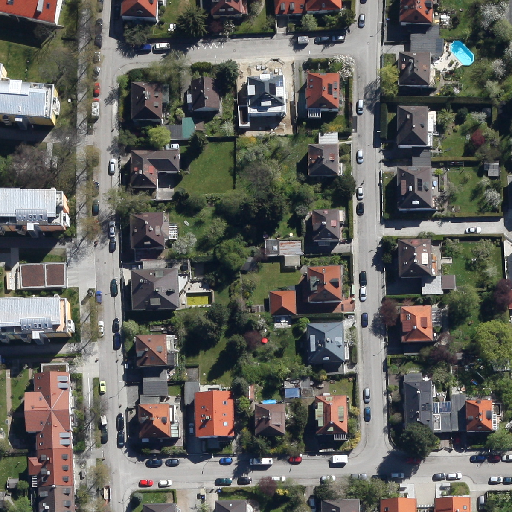
Referring expression: light-duty vehicle driving on the road